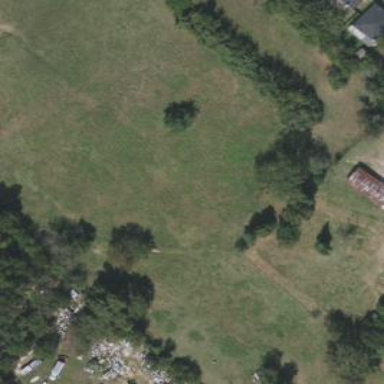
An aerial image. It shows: Grassy plot in zoning area.